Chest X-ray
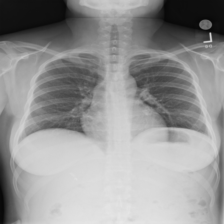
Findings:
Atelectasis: negative
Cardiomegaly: negative
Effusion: negative
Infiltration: negative
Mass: negative
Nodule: negative
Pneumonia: negative
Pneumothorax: negative
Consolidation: negative
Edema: negative
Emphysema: negative
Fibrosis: negative
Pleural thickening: negative
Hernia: negative